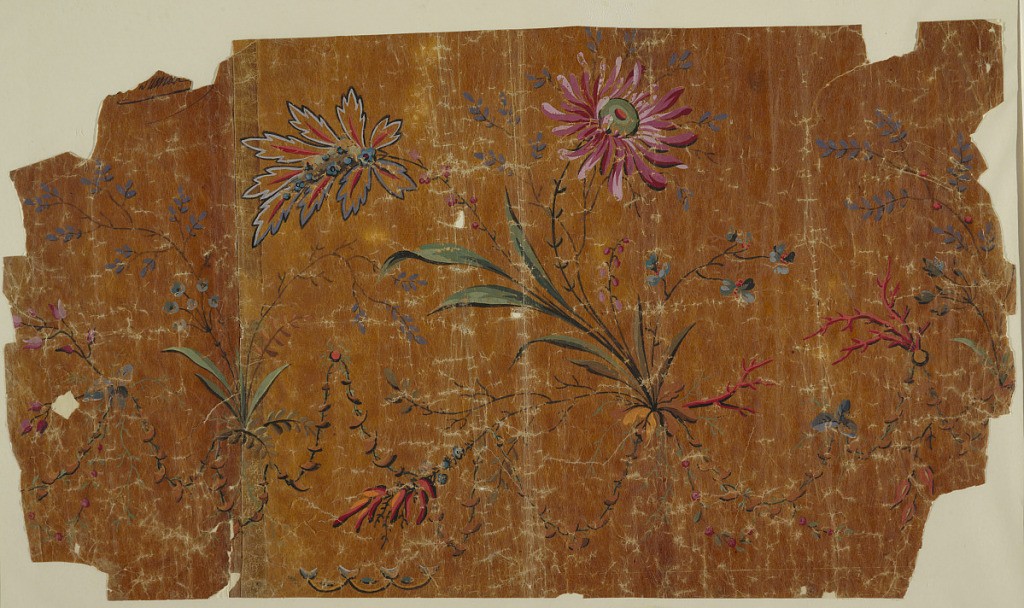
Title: Design for a Woven Horizontal Border
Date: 1815-1840
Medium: Gouache on oily traving paper
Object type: Drawing
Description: A big flower plant is to alternate alternatively with two smaller sized flower plants and with a coral growth and a plant. The motifs are connected between each other by festoons. A border composed of segments with crescents upon the points and beads inside is at the bottom; three repeats are shown.